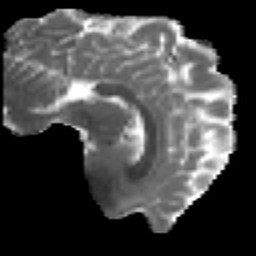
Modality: MD
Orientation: sagittal
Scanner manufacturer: ge
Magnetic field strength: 3 T
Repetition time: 7.98 s
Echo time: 0.0701 s